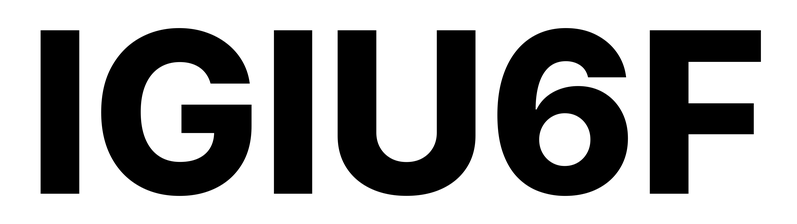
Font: Inter_ExtraBold